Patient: sex M, age 76
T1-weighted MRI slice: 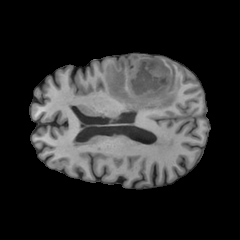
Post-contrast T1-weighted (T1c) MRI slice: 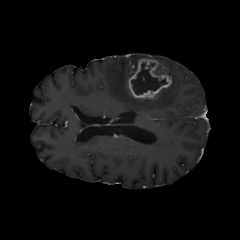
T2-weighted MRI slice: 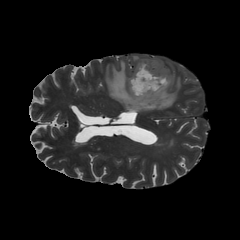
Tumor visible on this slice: yes
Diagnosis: Glioblastoma, IDH-wildtype
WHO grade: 4